Question: I'm studying normalization and was wondering if this table could be considered to be normalized to 2NF?

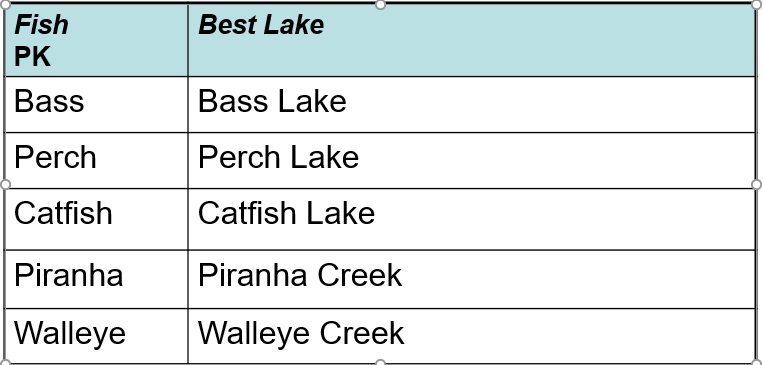
Answer: Yes, it is:
☑️ <URL>
Since the names of the lakes/creeks, though containing the fishes' names, are not dividable, they are atomic in themselves.
In other words: the first words of the lake/creek names alone are not sufficient to identify the lakes/creeks properly and so are the second words.
☑️ <URL>
There is no proper subset of the PK attribute (apart from the empty set {}, see comments). is non-prime since it doesn't belong to the PK and it doesn't depend on a subset ( apart from the empty one) but on the whole PK.